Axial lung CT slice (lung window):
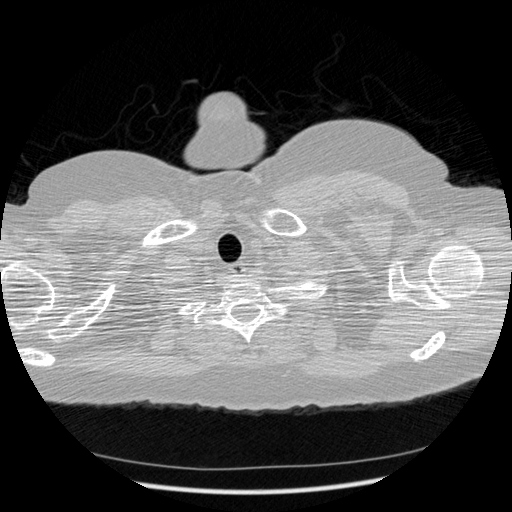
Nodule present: no